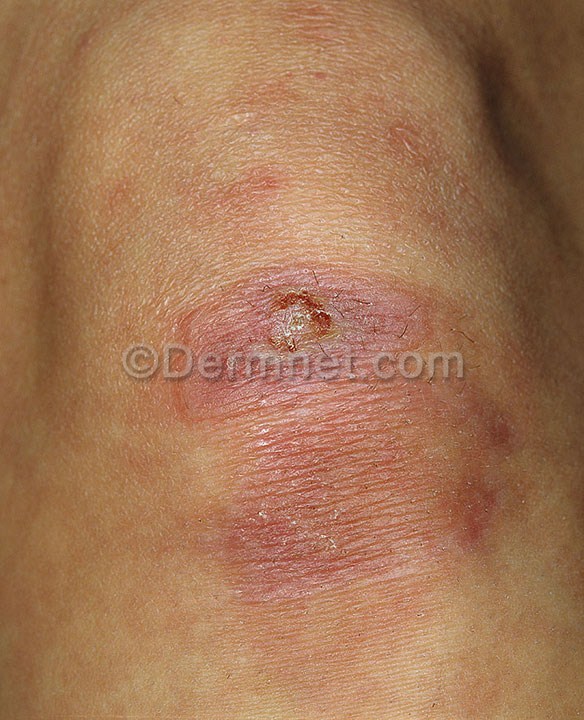
Disease: Vasculitis Photos